Brain MRI, t1w sequence, axial 2D slice.
Patient: age 35, sex F, weight 95 kg, height 1.95 m
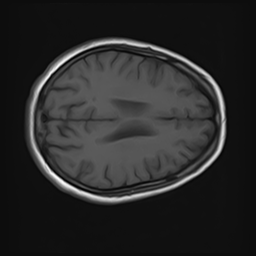